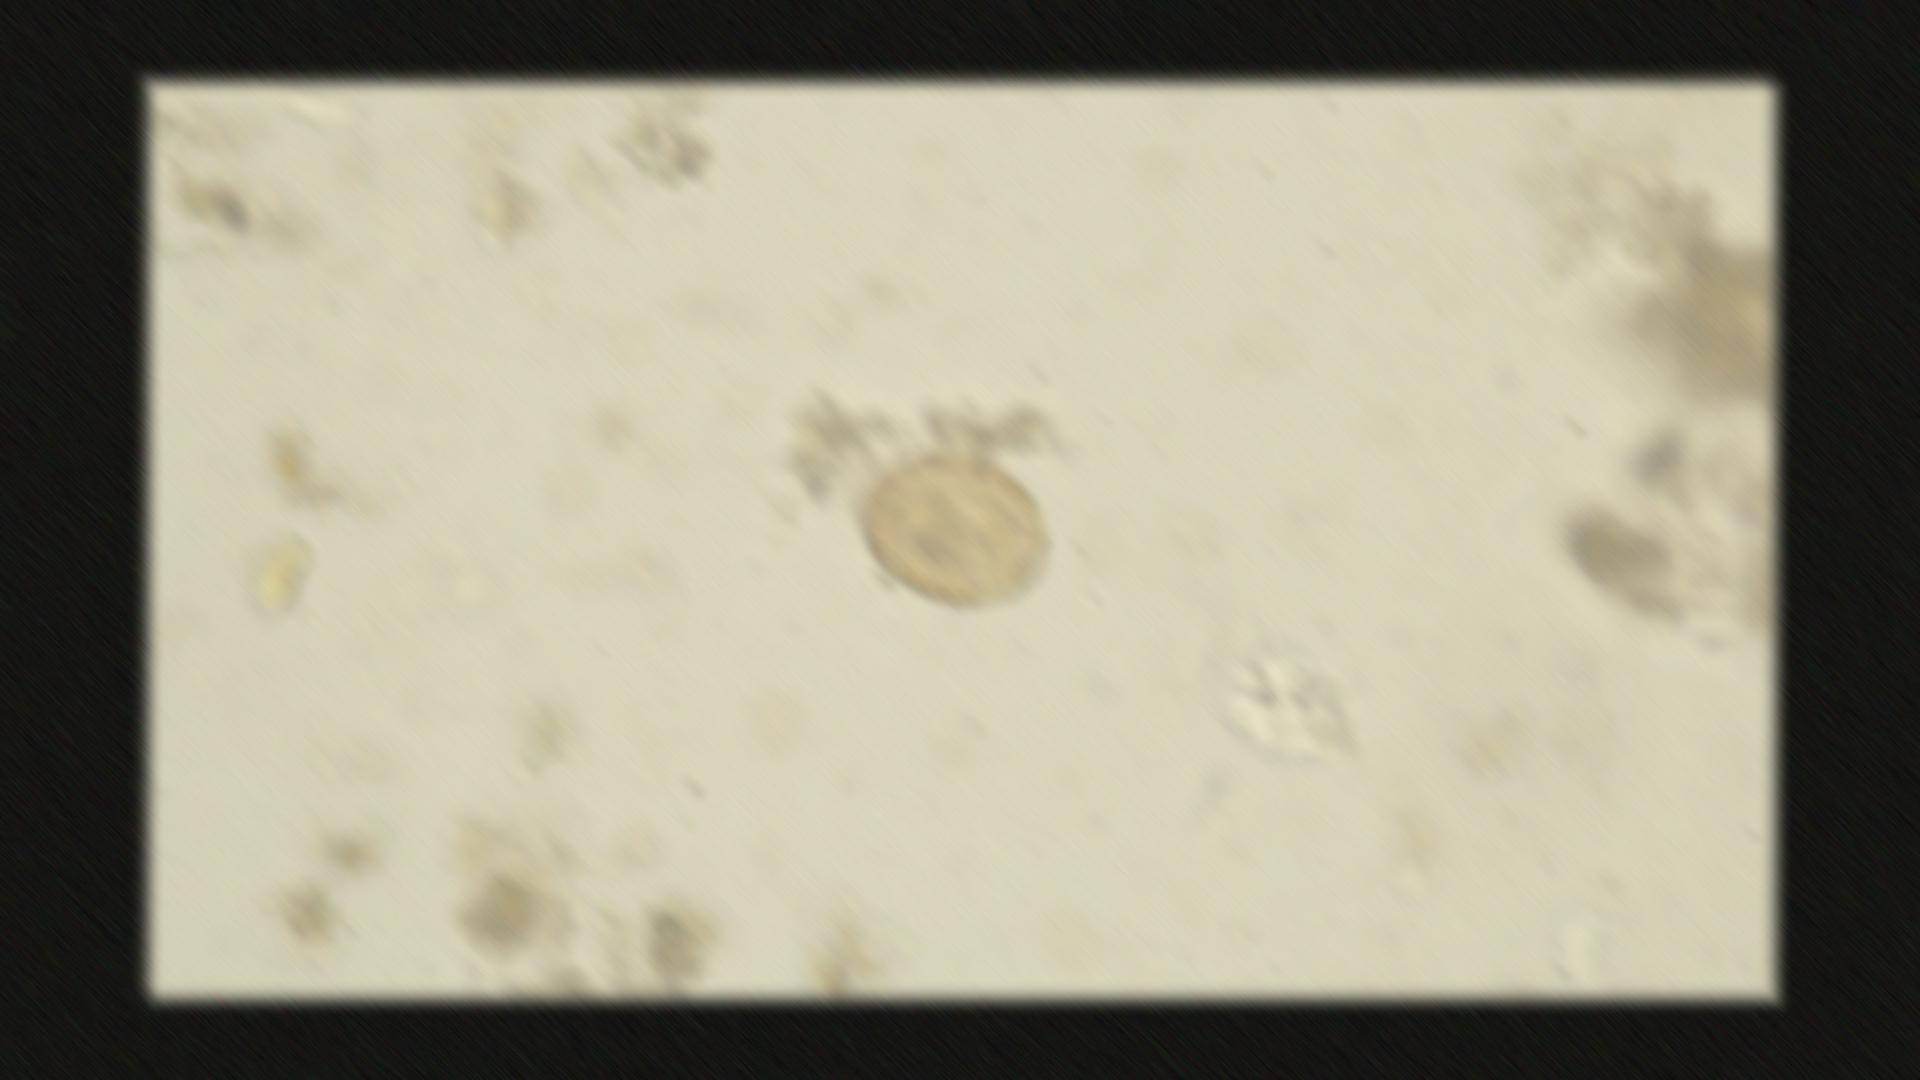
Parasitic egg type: Ascaris lumbricoides